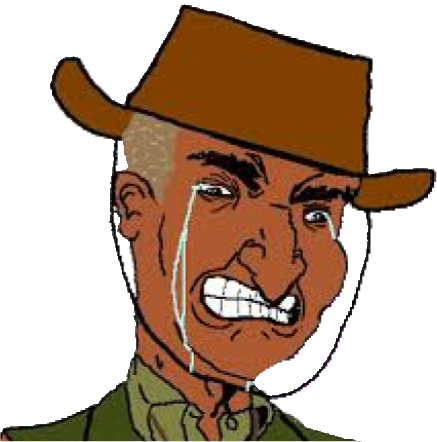
Label: 5_Bruce